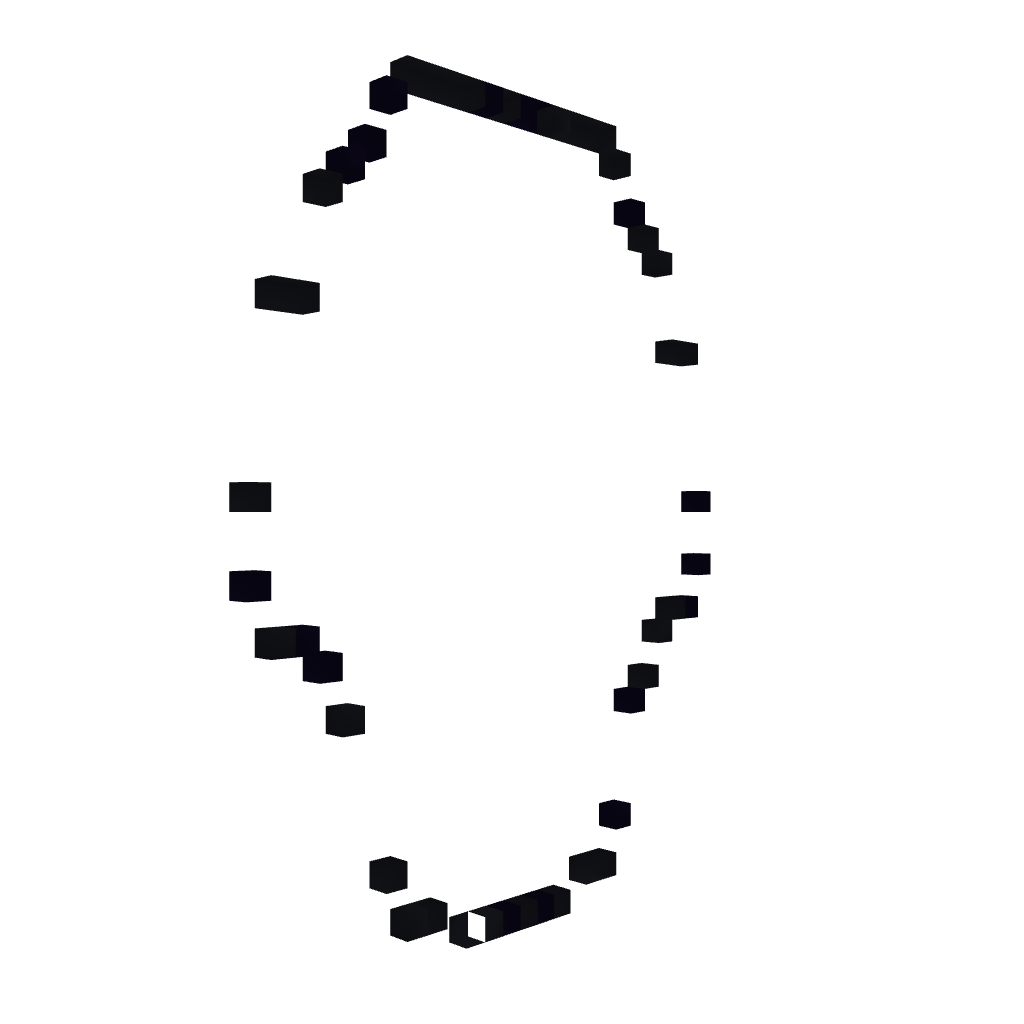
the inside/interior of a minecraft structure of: Skull pixel art